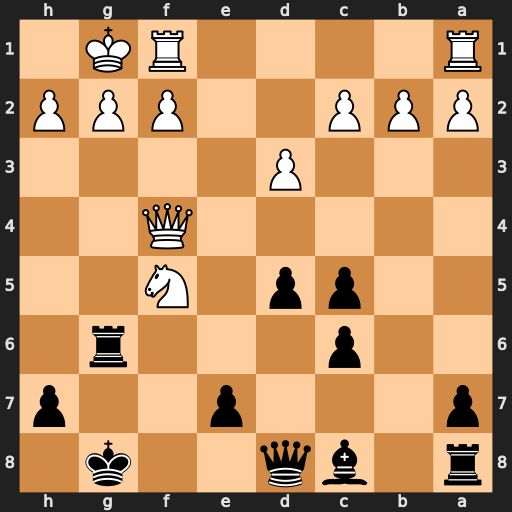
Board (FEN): r1bq2k1/p3p2p/2p3r1/2pp1N2/5Q2/3P4/PPP2PPP/R4RK1
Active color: b
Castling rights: -
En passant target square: -
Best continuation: Qf8 Nxe7+ Qxe7